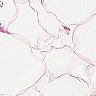
Metastatic tissue present: no